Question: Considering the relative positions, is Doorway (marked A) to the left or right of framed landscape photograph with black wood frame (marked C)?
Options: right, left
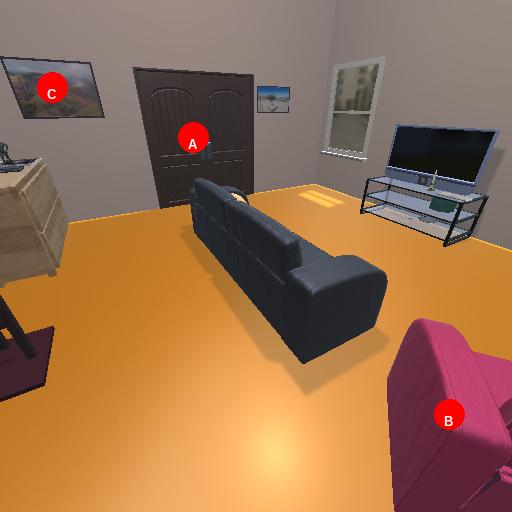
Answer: right